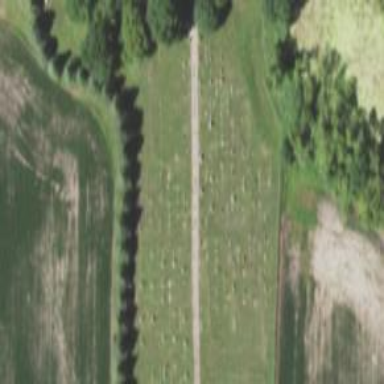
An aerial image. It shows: Cemetery.